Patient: sex F, age 63
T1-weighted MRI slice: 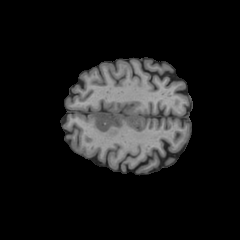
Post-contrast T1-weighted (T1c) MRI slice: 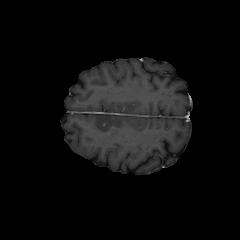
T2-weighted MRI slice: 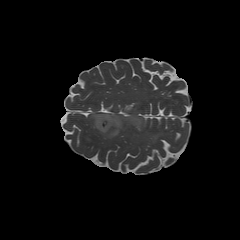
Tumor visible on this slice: yes
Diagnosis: Glioblastoma, IDH-wildtype
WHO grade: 4